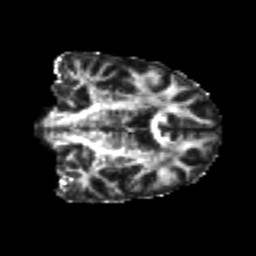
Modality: FA
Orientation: coronal
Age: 23
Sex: female
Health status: healthy
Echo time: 0.074 s